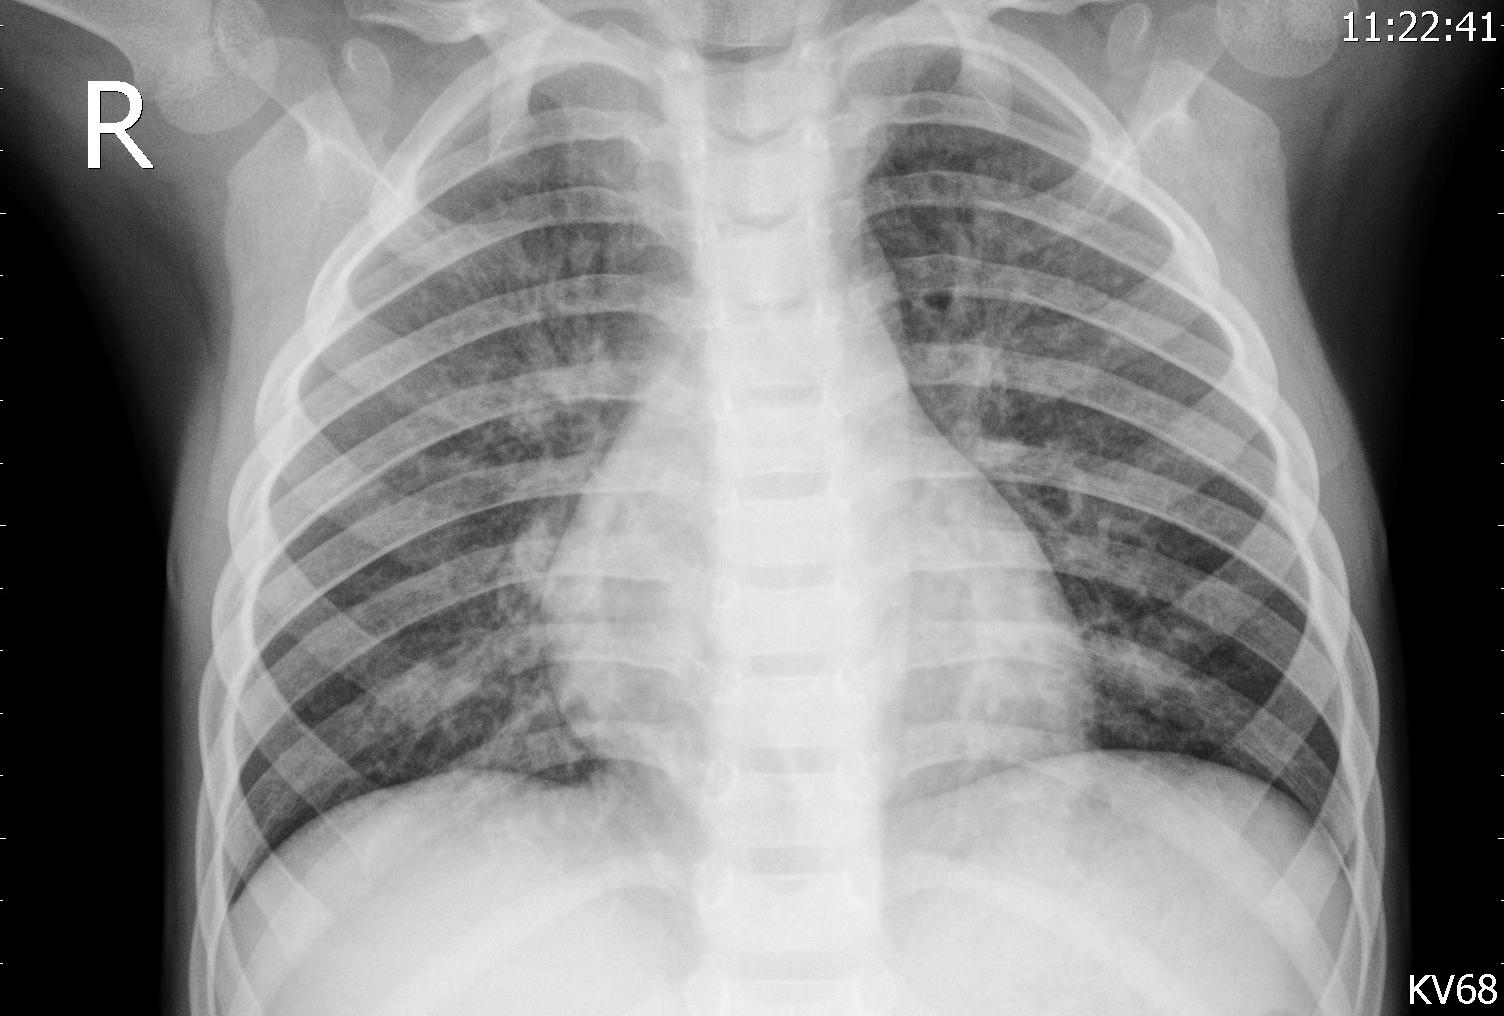
Diagnosis: PNEUMONIA